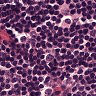
Metastatic tissue present: no